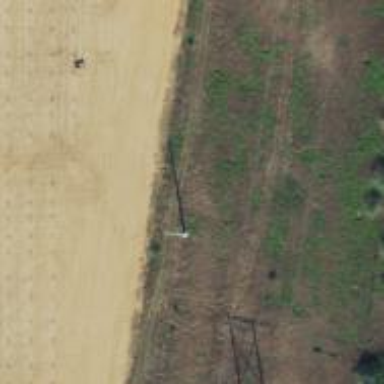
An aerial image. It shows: Power pole.